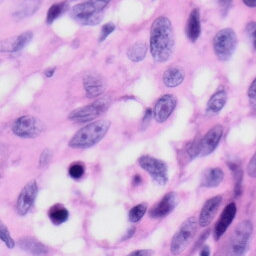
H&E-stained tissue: Skin